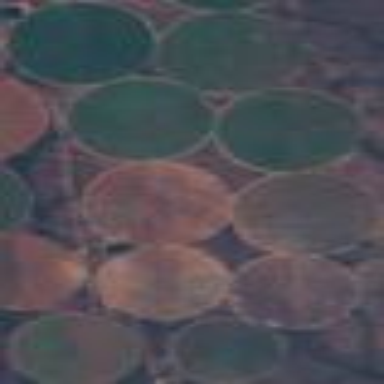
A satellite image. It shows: Farmland with wheat and soybean crops.